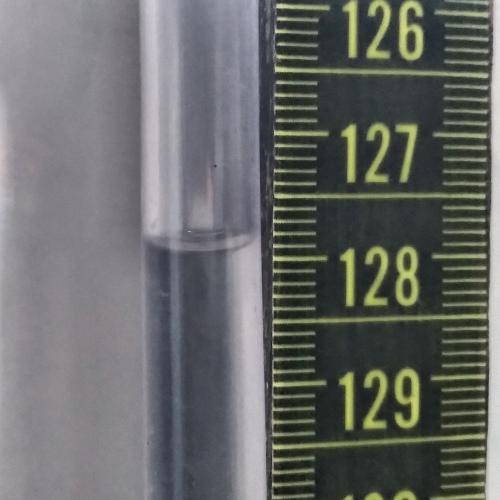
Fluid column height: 127.9 cm